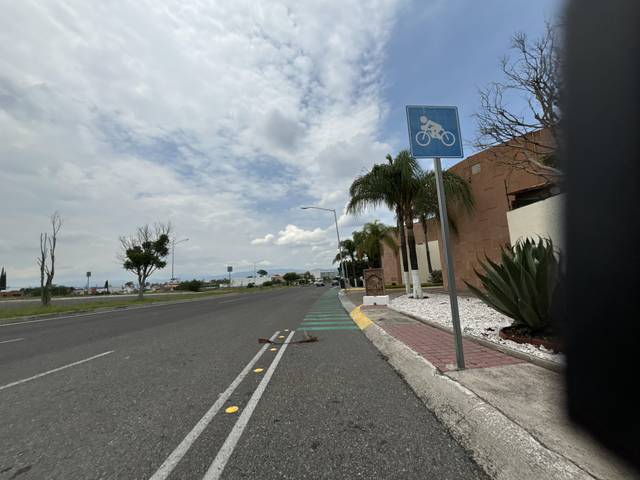
Region: Mexico
Coordinates: 20.567, -100.367